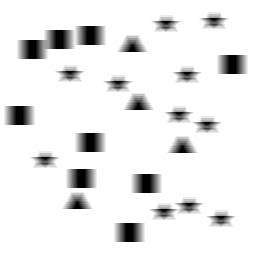
Squares: 9
Triangles: 4
Stars: 11
Total shapes: 24